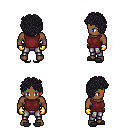
a pixel art fantasy rpg character, male body template, human, dark skin, maroon sleeveless shirt, metal pants, raven curly afro hairstyle, gold gloves, gray slippers, four views (front, back, left, right), 2x2 character sprite sheet, small pixel art, hard edges, no anti-aliasing